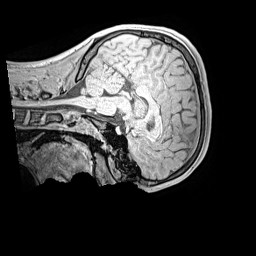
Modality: MP2RAGE
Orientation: sagittal
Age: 13
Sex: male
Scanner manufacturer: siemens
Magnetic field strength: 3 T
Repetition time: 4 s
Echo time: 0.00299 s